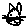
Label: cat